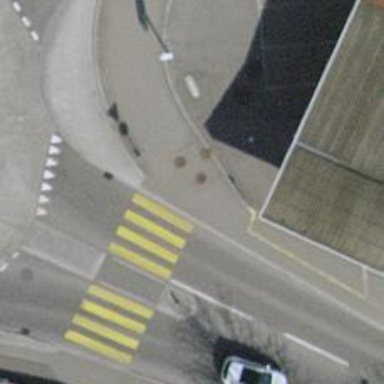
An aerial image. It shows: Kerb barrier.